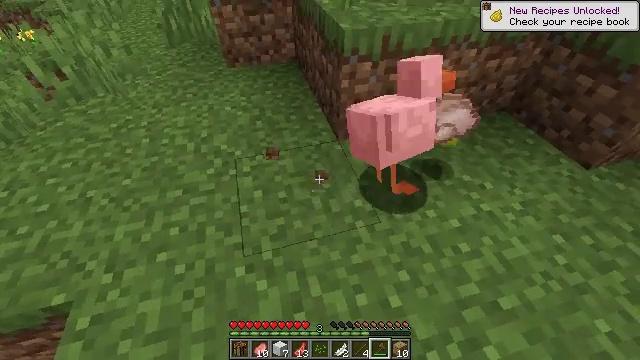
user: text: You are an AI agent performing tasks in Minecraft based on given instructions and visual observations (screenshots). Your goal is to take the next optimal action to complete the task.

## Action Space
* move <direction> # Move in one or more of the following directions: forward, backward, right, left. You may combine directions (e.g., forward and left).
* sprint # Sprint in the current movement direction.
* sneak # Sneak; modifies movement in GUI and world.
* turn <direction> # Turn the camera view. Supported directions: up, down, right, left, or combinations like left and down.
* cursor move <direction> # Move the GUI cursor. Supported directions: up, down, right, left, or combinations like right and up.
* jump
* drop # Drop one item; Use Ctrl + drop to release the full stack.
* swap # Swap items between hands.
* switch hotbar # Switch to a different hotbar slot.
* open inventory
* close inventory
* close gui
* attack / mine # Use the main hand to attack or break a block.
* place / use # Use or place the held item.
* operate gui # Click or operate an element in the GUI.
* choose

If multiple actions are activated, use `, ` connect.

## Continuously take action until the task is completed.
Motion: motion action
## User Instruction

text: Combat the chicken.
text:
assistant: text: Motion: no_op